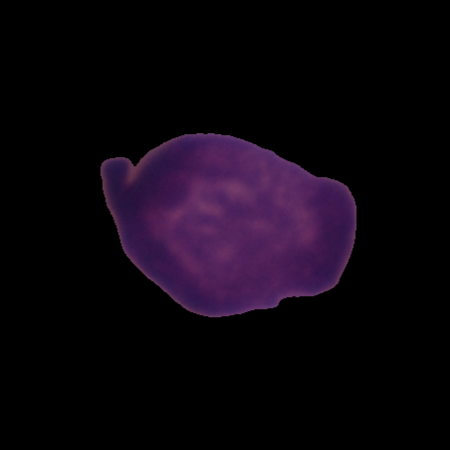
Label: healthy